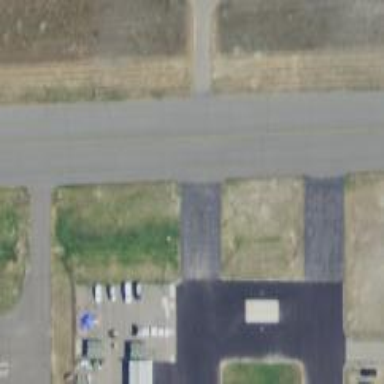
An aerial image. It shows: View of taxiway at the airport.